Aerial crown-view tile of a tropical tree (Barro Colorado Island, Panama), acquired 20240918:
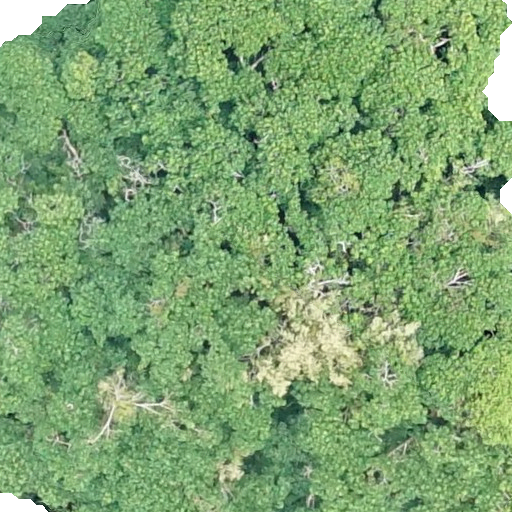
Species: Hura crepitans
GBIF accepted scientific name: Hura crepitans
Crown area: 583.485 m²